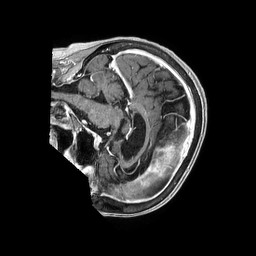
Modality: T1w
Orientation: sagittal
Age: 79
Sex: female
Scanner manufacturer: philips
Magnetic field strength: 1.5 T
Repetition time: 0.007703 s
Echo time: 0.003513 s